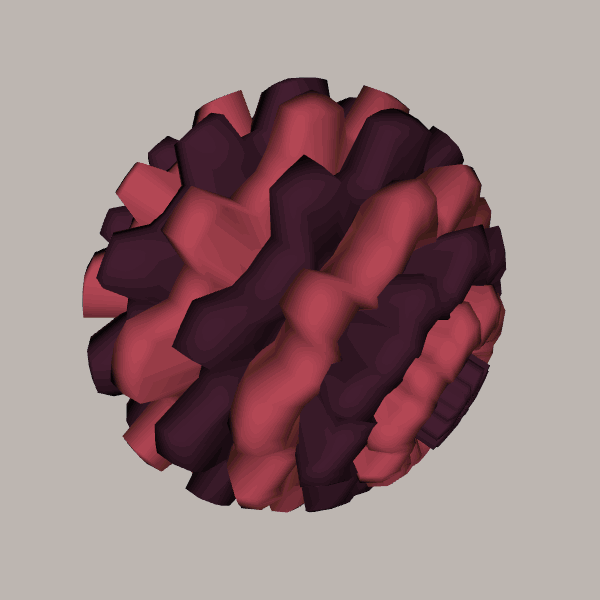
Background: light